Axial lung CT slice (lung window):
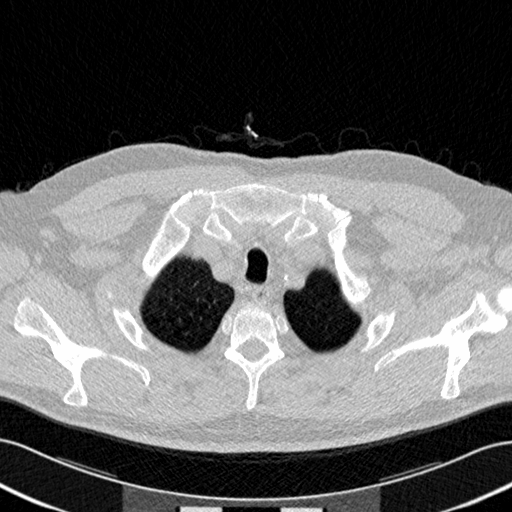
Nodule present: no